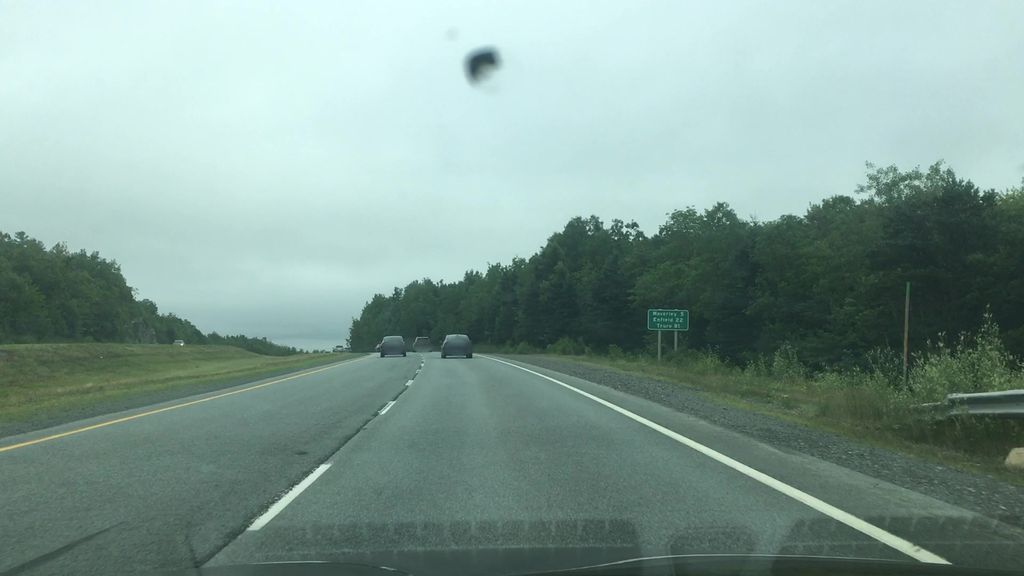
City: halifax